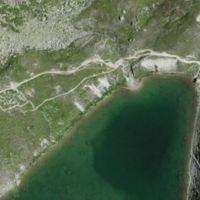
EUNIS habitat code: 31
Species observed at this site:
Geum montanum